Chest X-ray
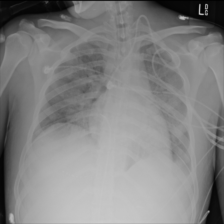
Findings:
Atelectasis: negative
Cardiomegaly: negative
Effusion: negative
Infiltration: negative
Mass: negative
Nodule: negative
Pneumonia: negative
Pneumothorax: negative
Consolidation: negative
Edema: negative
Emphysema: negative
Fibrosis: negative
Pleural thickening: negative
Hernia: negative